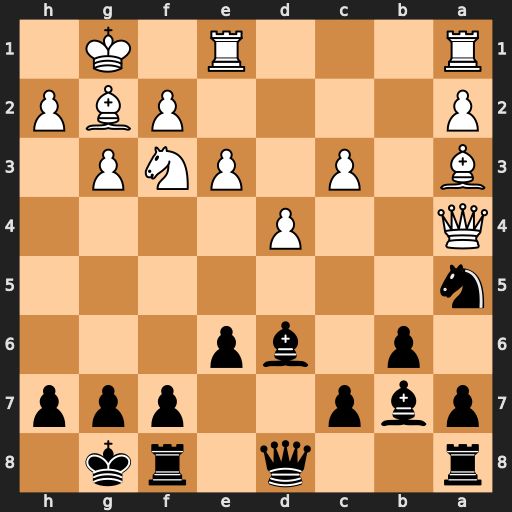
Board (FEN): r2q1rk1/pbp2ppp/1p1bp3/n7/Q2P4/B1P1PNP1/P4PBP/R3R1K1
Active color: b
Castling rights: -
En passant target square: -
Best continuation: Bc6 Qc2 Bxa3